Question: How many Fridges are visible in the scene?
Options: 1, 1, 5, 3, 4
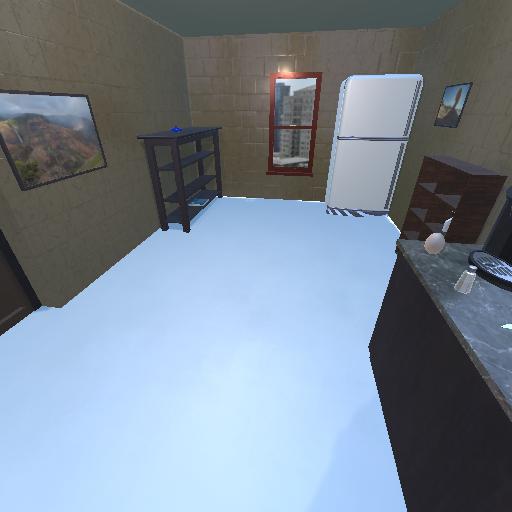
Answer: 1